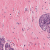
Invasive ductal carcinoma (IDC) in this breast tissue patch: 0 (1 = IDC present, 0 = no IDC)